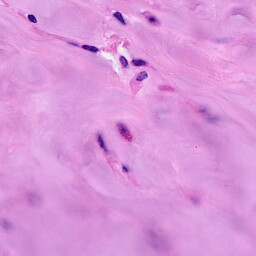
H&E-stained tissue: Breast